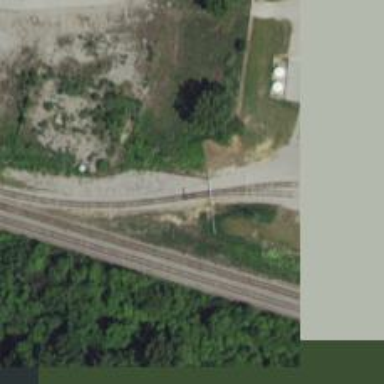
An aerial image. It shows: Rail spur service.